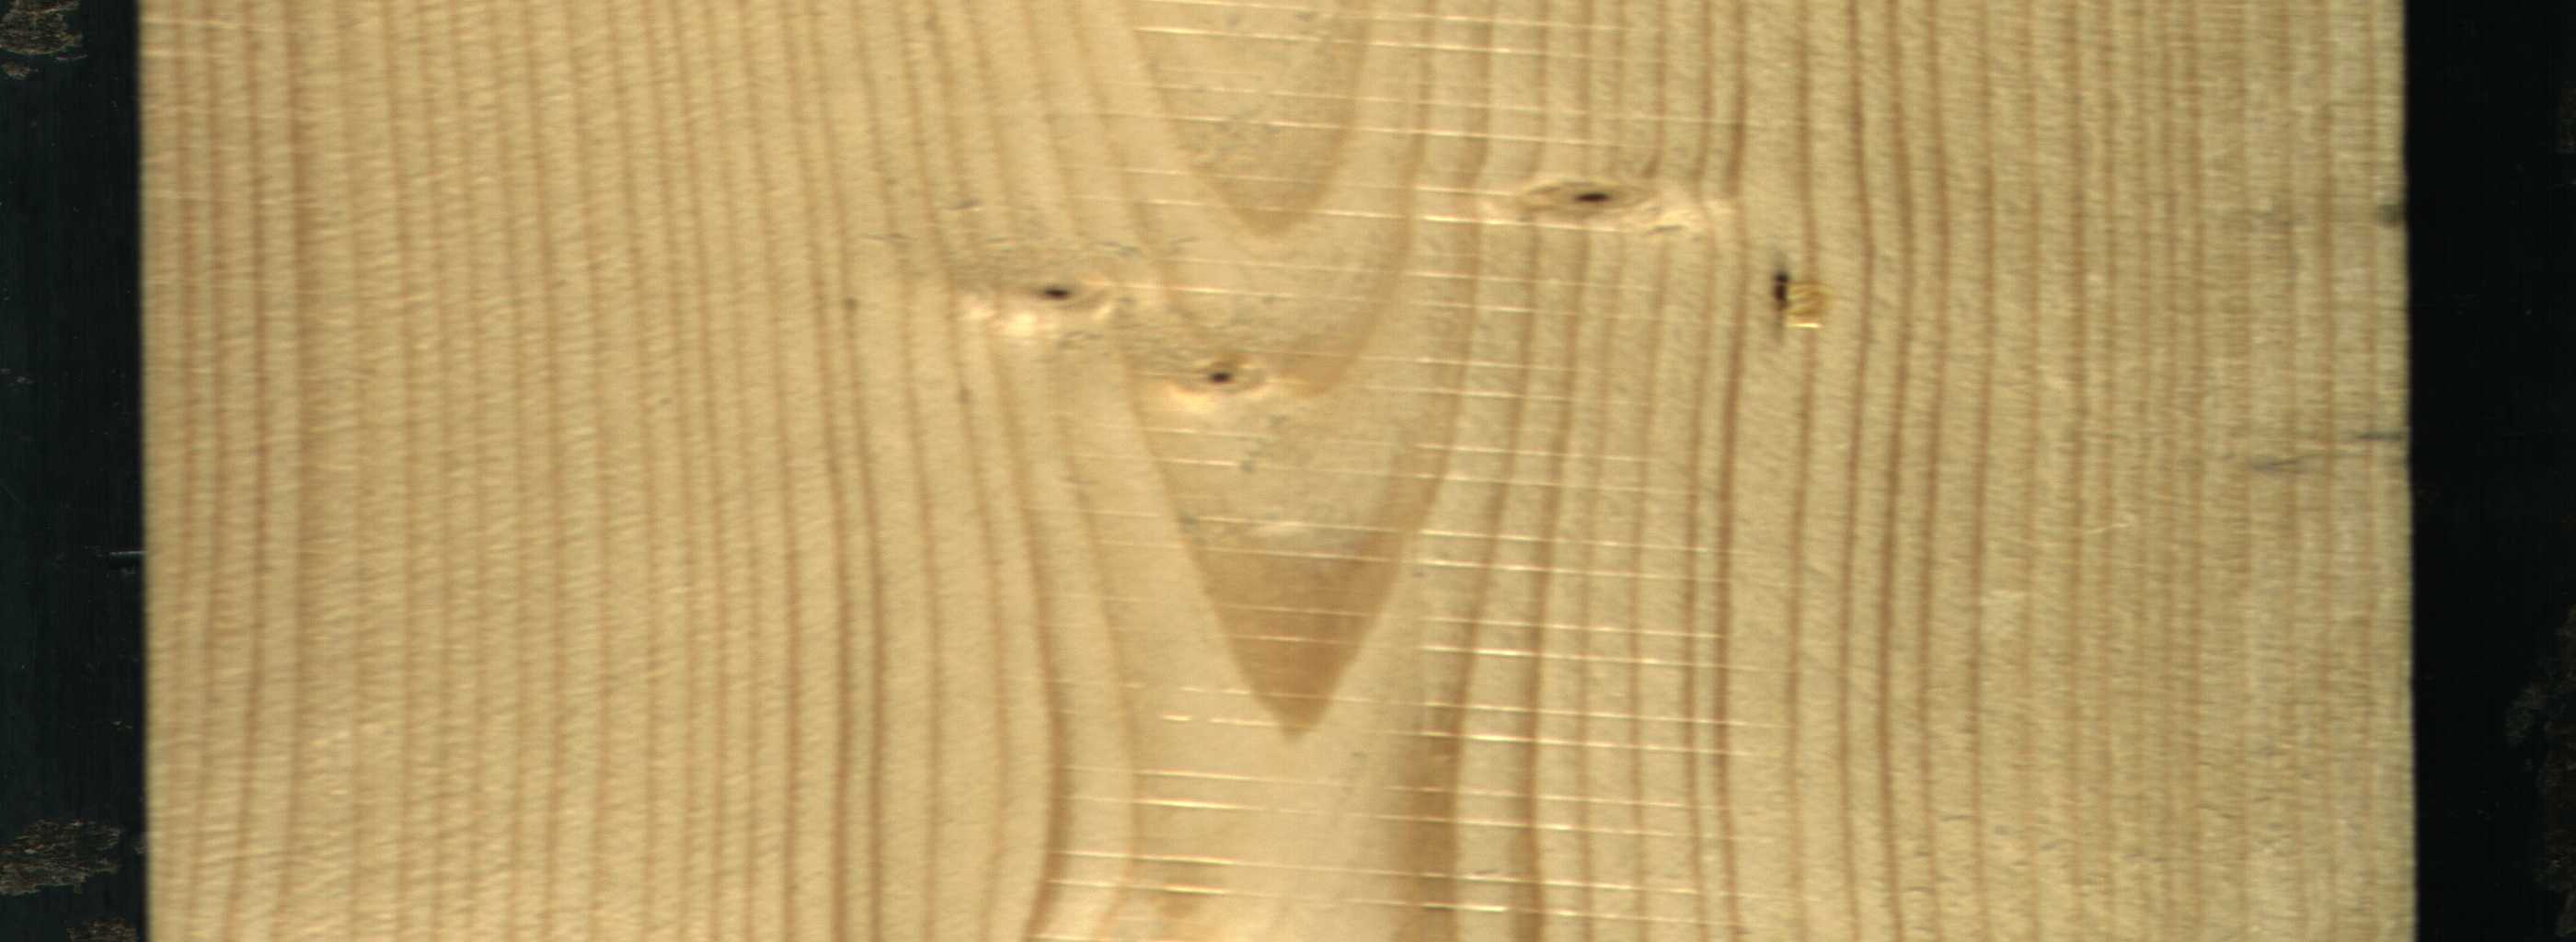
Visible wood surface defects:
resin
Live_Knot
Live_Knot
Live_Knot